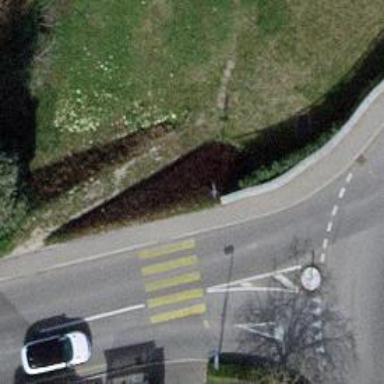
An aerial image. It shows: Kerb serving as barrier.